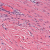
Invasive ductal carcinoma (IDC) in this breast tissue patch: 0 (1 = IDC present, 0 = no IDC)